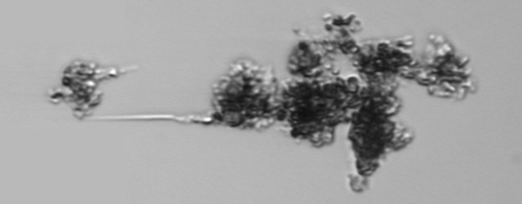
Label: Thalassiosira_TAG_external_detritus